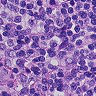
Metastatic tissue present: no